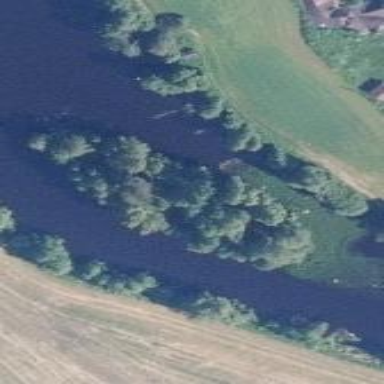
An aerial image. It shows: Islet covered with woodland.